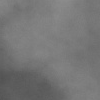
Atmospheric dust classification: dusty